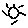
Label: sun